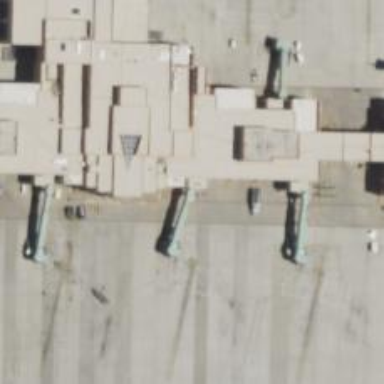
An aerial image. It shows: Airport gate.